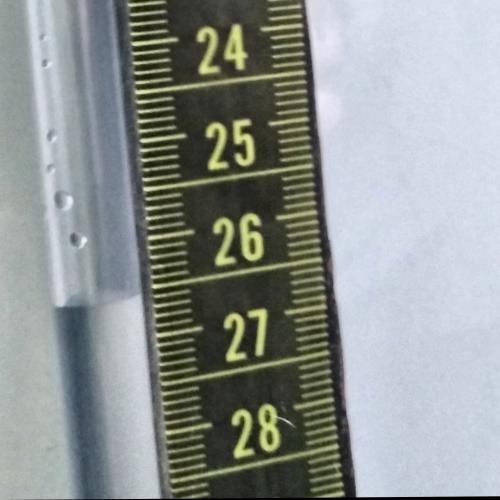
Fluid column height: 26.5 cm